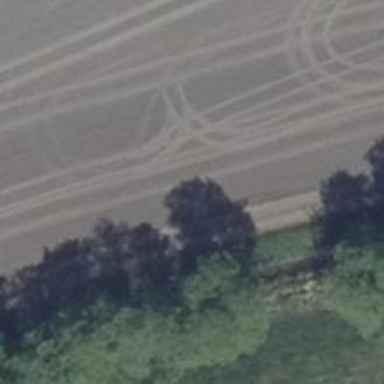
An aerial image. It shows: Track with compacted grade3 surface.